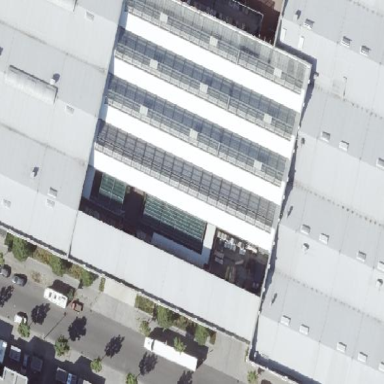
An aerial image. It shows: Building part with flat roof.